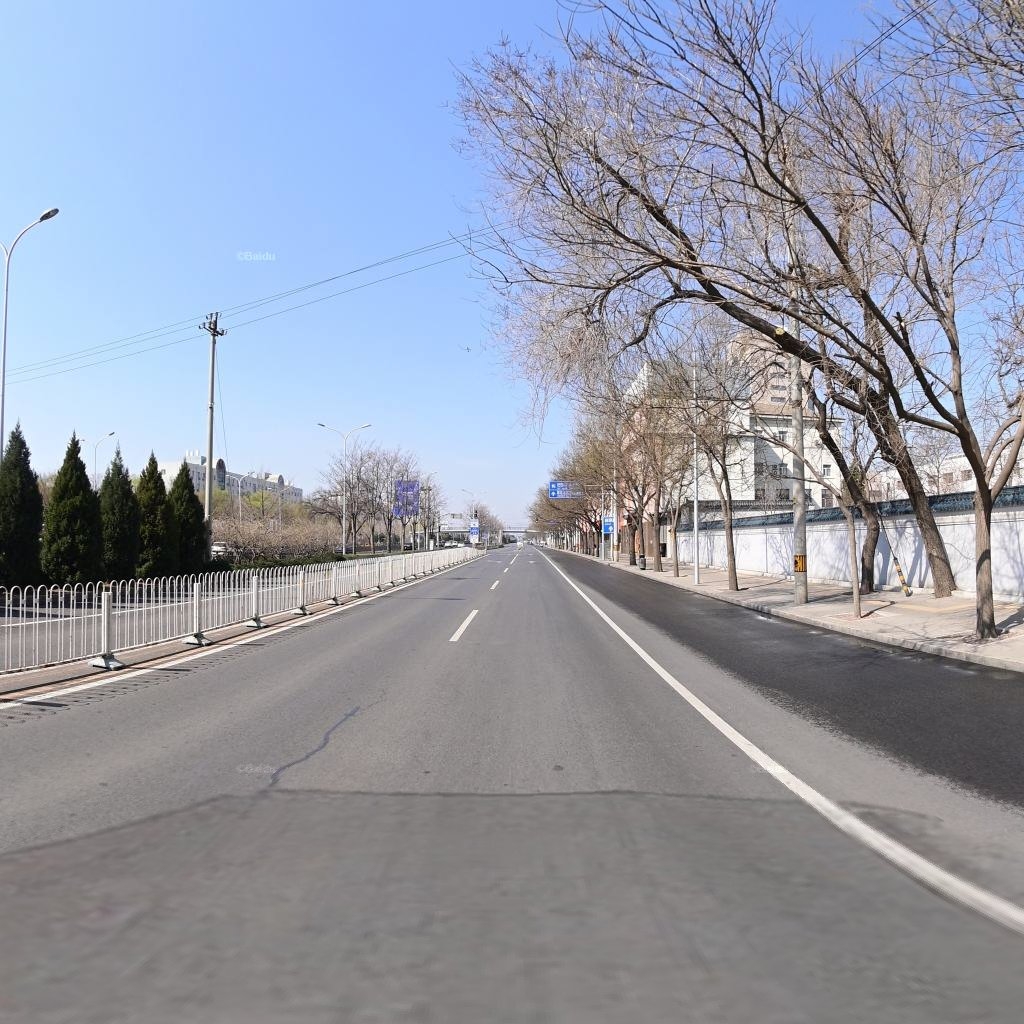
Region: Haidian
Road damage annotations: longitudinal patch